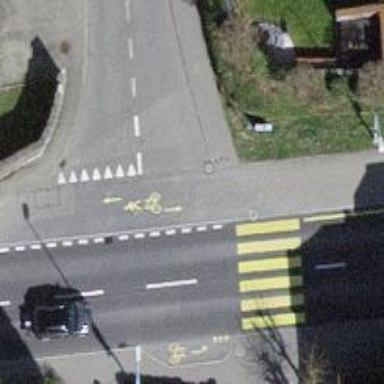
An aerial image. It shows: Road with "give way" sign.